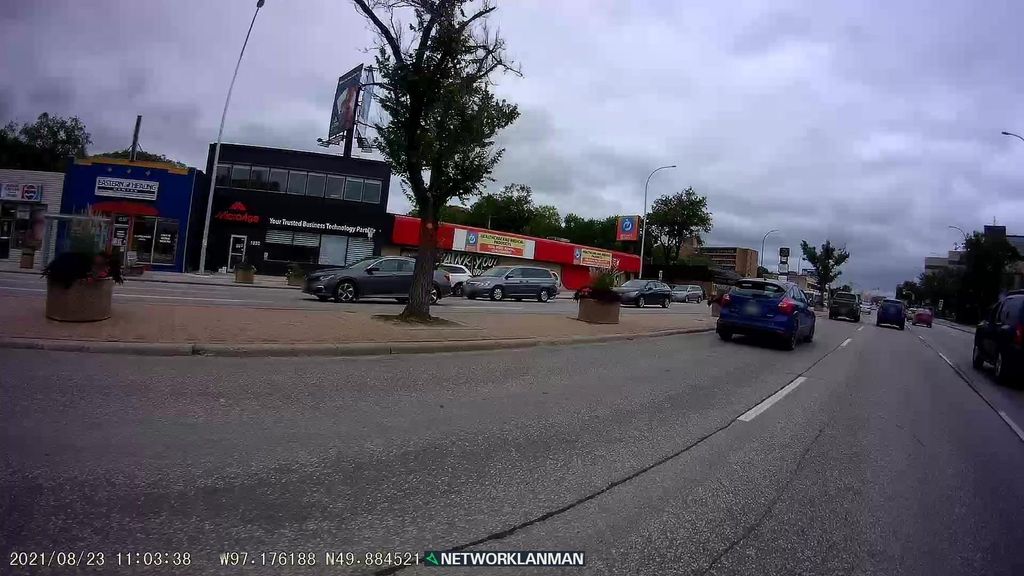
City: winnipeg